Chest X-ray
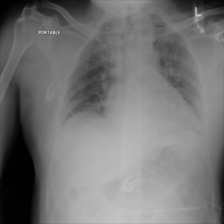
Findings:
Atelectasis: negative
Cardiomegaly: negative
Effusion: negative
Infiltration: negative
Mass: negative
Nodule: negative
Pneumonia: negative
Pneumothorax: negative
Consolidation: negative
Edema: negative
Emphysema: negative
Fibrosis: negative
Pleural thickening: negative
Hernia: negative